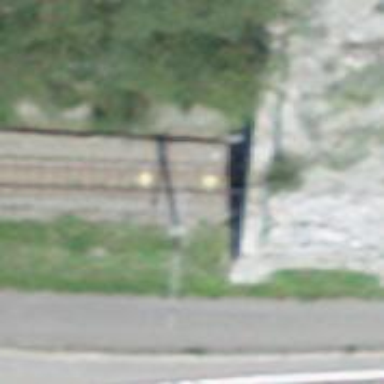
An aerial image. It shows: Railway tunnel with overhead electrified contact lines.